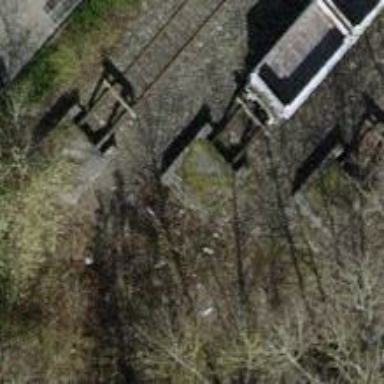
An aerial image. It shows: Railway buffer stop.